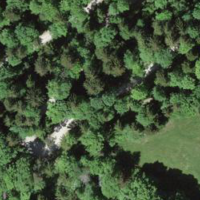
EUNIS habitat code: 44
Species observed at this site:
Tettigonia viridissima
Poecile palustris
Cyanistes caeruleus
Parus major
Tettigonia cantans
Dendrocopos major
Fringilla coelebs
Corvus corax
Carduelis carduelis